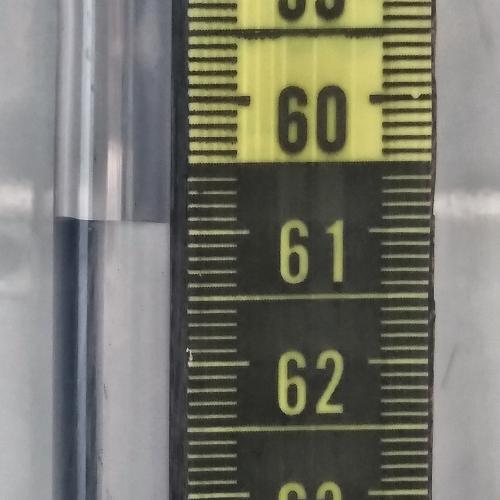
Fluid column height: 60.9 cm